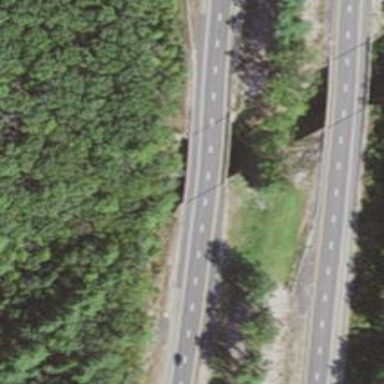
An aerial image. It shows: Bridge over motorway.